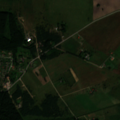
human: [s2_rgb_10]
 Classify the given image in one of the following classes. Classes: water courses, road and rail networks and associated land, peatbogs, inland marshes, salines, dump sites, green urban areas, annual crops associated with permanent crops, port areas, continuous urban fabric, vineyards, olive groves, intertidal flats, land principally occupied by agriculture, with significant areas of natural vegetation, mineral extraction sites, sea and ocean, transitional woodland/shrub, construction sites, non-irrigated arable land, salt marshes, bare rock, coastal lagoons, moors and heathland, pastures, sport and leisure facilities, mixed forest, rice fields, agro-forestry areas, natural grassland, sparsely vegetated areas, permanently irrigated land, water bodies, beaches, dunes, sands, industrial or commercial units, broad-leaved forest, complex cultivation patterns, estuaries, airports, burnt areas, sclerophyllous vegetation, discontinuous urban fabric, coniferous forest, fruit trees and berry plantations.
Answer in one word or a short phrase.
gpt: discontinuous urban fabric, non-irrigated arable land, complex cultivation patterns, broad-leaved forest, coniferous forest, mixed forest